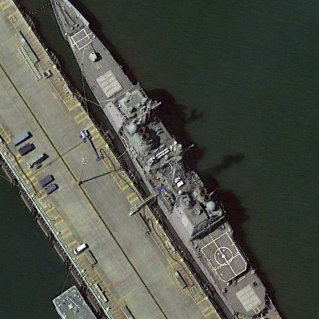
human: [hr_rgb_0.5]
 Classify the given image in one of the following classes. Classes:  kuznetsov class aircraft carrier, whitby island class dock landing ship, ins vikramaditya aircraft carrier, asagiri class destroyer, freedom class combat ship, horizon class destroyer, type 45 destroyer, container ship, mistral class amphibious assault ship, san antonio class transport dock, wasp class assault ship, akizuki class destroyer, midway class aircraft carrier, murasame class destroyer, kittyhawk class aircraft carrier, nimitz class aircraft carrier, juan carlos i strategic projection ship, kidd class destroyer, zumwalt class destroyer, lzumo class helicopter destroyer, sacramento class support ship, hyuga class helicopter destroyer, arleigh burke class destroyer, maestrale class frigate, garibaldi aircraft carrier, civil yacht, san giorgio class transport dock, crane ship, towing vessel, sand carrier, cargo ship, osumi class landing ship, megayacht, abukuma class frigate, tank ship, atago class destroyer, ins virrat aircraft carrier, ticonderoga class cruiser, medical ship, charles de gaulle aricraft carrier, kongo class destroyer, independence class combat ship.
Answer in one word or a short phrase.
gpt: Ticonderoga class cruiser